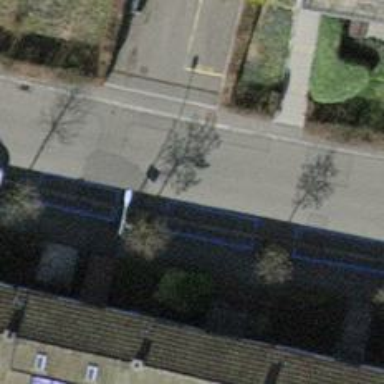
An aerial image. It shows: Sidewalk with sett surface.